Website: crate-barrel
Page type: account-selection
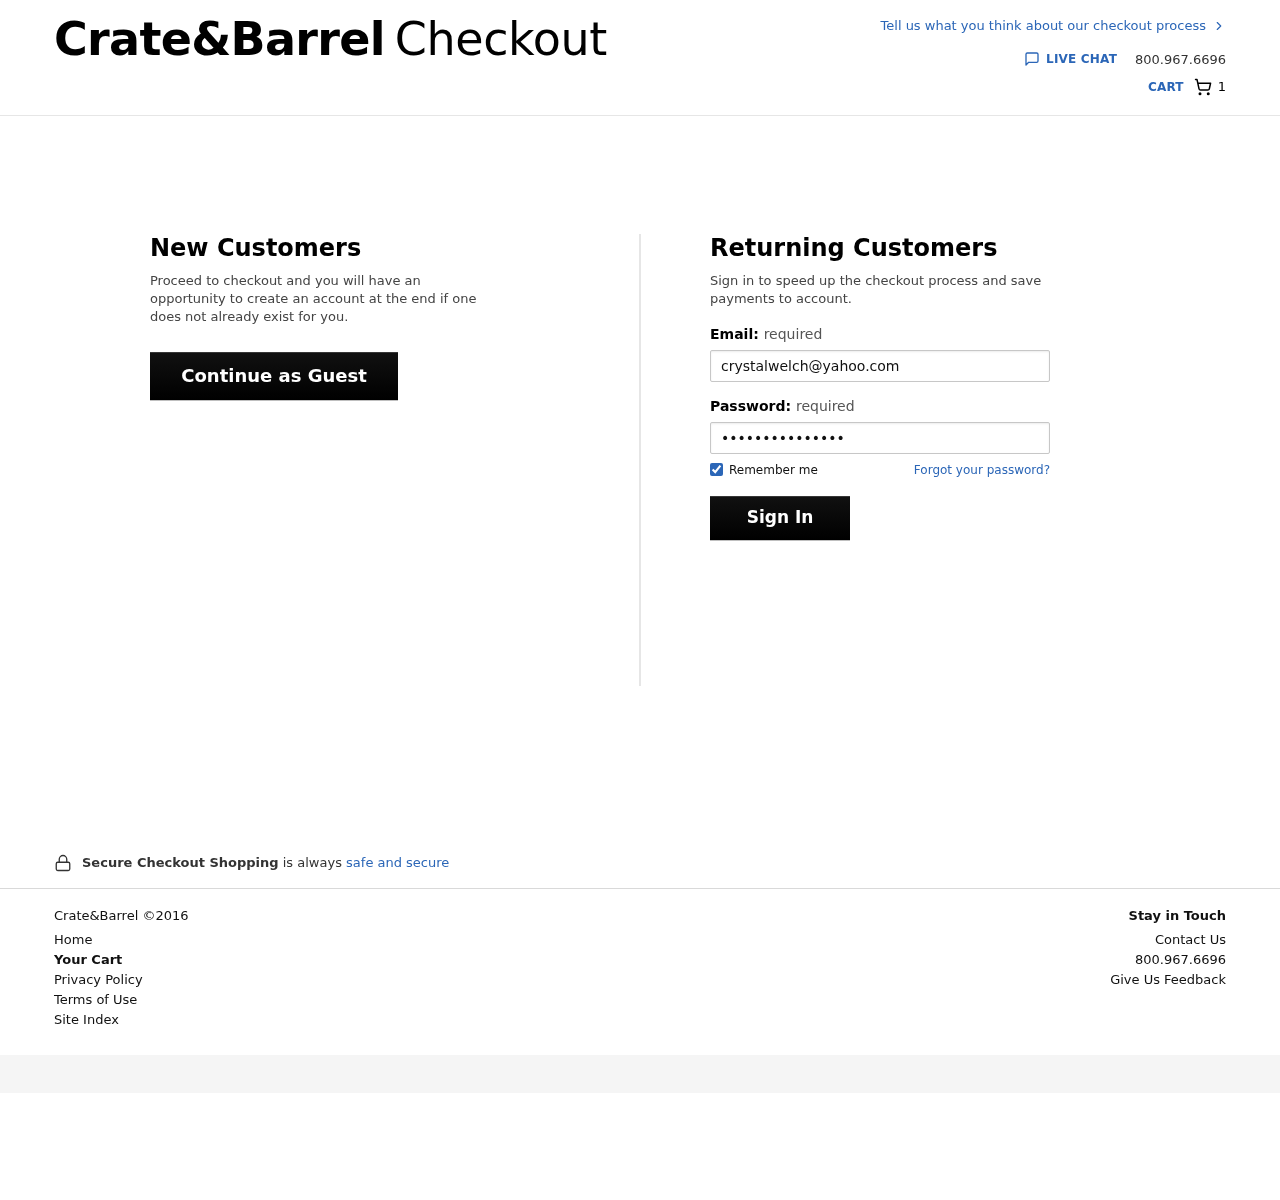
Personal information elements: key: PII_EMAIL
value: crystalwelch@yahoo.com
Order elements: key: ORDER_NUM_ITEMS
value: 1